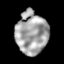
Tissue: lung
Cell type: Others
Senescence score: 0.1826
Nuclear area (px): 1332
Mean DAPI intensity: 163.2